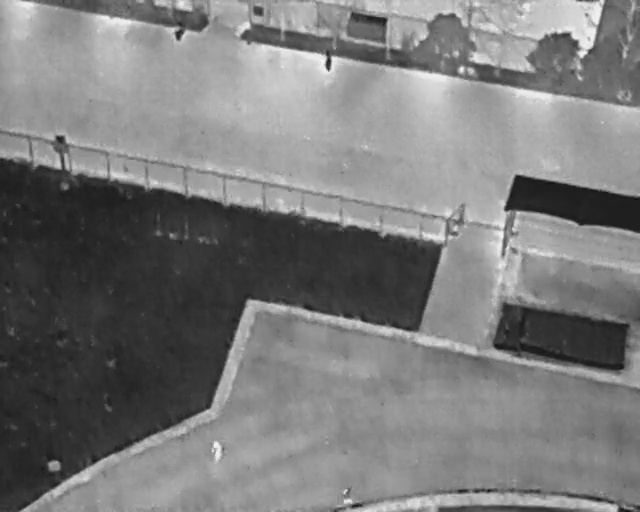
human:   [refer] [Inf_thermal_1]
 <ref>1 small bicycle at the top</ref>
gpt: <box>[[49, 10, 52, 12, 2]]</box>

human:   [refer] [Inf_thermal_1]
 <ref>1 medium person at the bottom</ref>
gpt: <box>[[52, 95, 55, 98, 2]]</box>